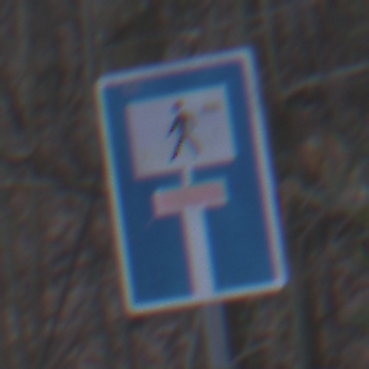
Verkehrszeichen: SackgasseFussgaengerDurchlaessig
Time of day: MorningAfternoon
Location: Outdoor (Nature)
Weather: Overcast
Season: Winter
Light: Natural